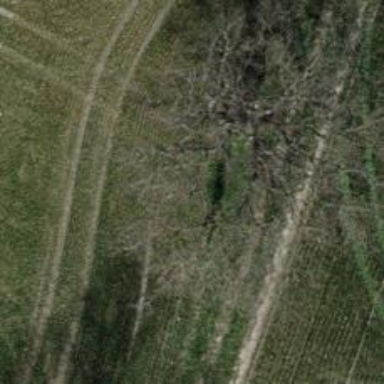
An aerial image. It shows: Single tag "natural: tree."